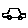
Label: car